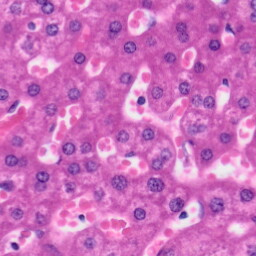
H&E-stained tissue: Liver